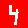
Digit: 4